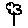
Label: flower